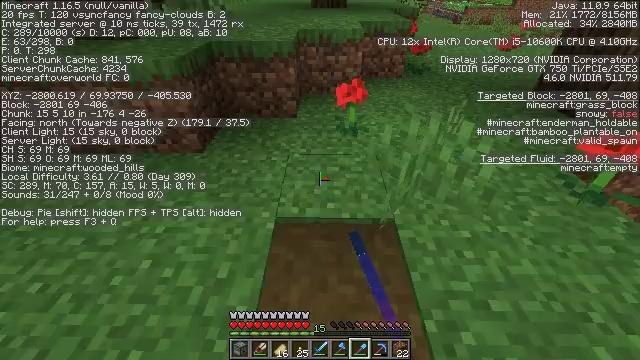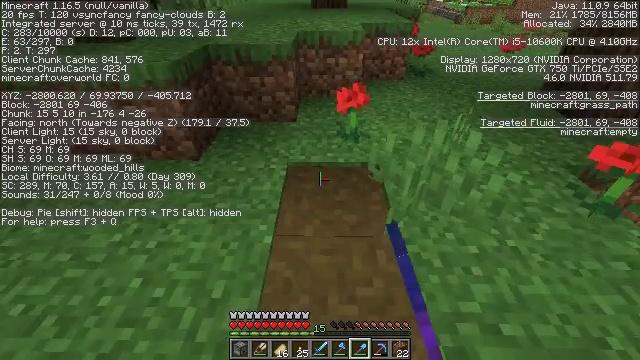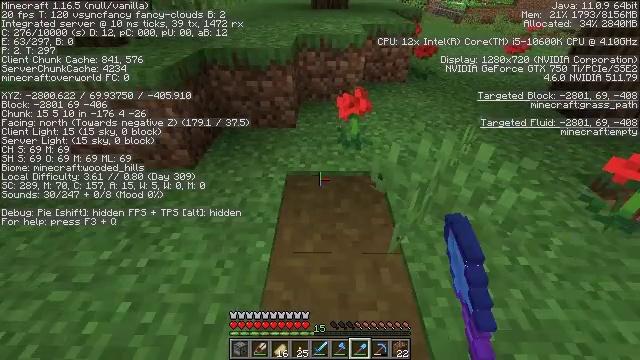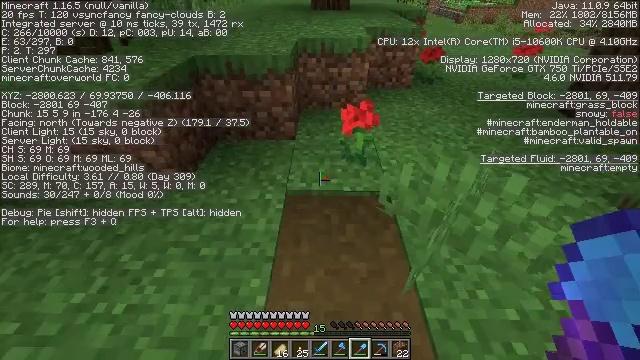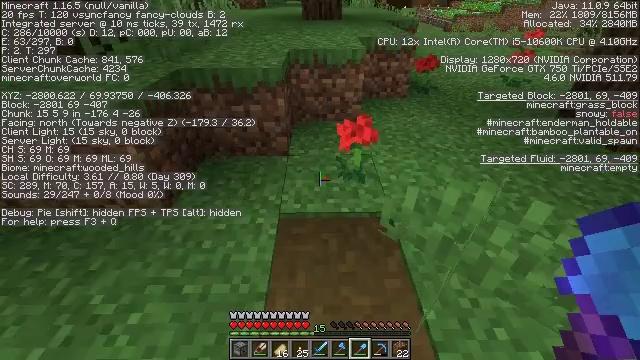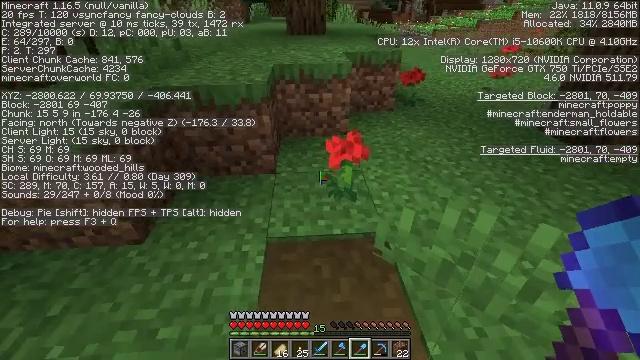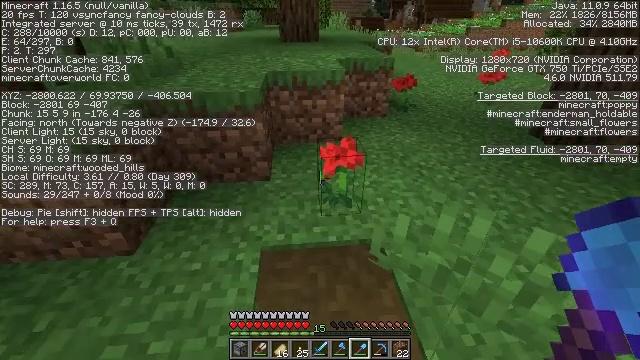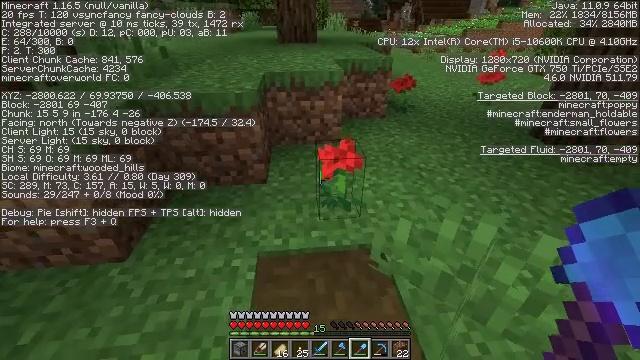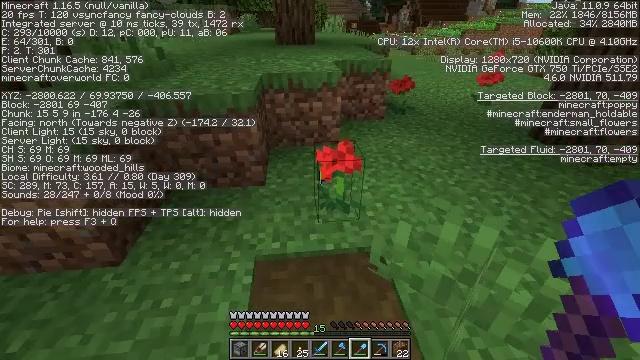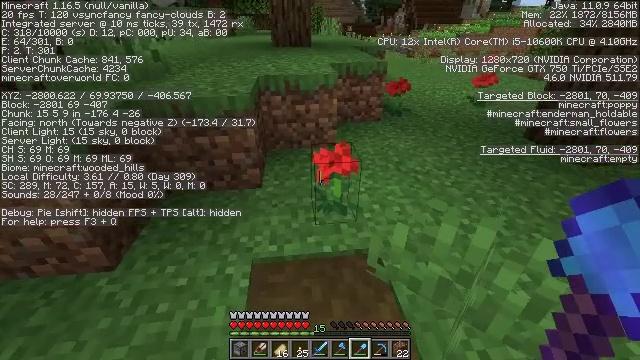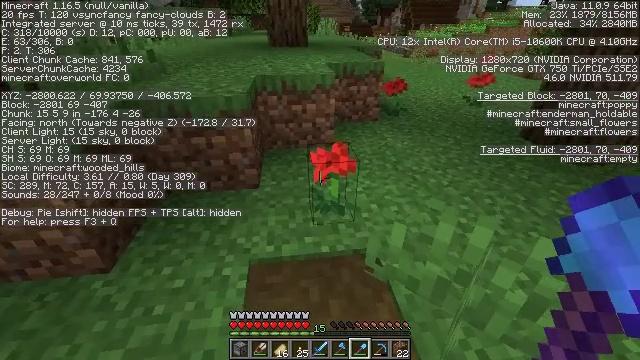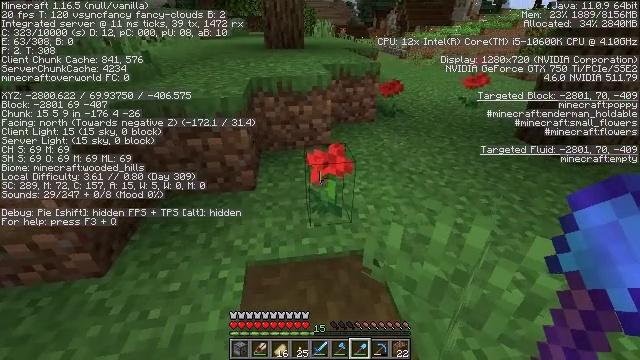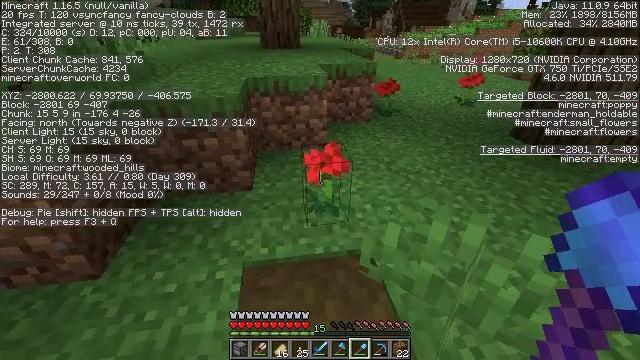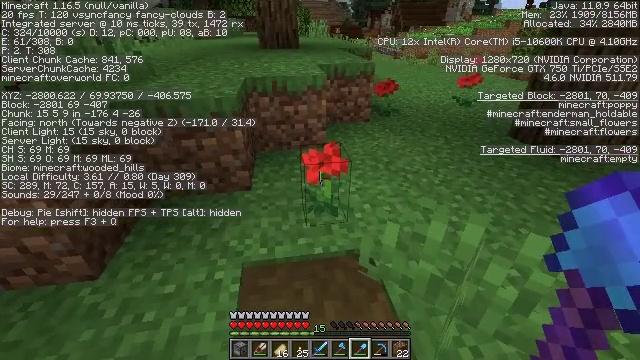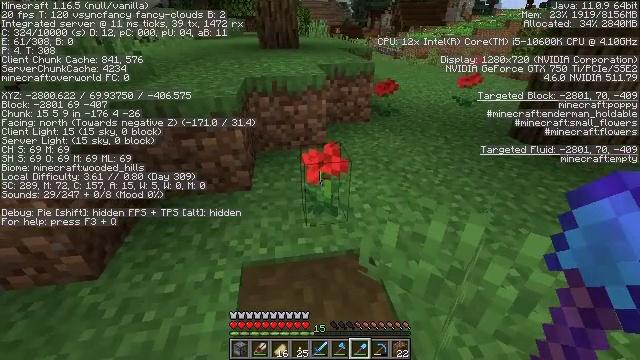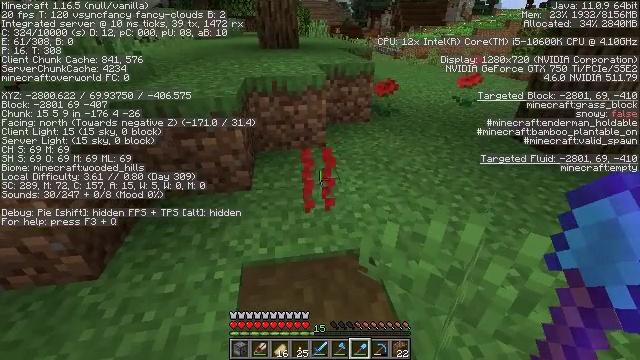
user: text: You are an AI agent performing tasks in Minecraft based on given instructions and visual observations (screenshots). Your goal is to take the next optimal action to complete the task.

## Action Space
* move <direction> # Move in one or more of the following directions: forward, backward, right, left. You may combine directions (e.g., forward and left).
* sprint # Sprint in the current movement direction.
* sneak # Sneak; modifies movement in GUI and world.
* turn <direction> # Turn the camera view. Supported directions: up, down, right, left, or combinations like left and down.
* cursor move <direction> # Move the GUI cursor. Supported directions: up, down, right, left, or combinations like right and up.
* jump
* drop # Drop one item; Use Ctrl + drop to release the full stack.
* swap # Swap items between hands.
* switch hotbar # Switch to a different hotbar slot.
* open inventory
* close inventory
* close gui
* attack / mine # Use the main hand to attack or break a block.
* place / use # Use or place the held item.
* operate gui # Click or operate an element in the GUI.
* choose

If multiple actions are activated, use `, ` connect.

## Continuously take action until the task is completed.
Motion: motion action
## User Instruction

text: Harvest the poppy flower.
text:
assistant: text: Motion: move forward
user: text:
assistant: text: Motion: move forward
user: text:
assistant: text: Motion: move forward
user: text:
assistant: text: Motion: move forward, turn right and up
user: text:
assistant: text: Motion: turn right and up
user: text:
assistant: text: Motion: turn right and up
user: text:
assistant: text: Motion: no_op
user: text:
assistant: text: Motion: no_op
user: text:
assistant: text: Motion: no_op
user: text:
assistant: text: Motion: no_op
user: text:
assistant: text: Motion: no_op
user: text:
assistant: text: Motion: no_op
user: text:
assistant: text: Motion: no_op
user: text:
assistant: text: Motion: no_op
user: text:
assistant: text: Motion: attack / mine
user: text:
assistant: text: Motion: attack / mine
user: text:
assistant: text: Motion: no_op
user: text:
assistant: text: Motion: turn left and down
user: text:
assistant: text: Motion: turn left and down
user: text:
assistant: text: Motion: no_op